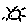
Label: sun